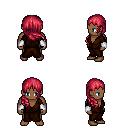
a pixel art fantasy rpg character, male body template, human, dark skin, brown robe, gold greaves, ruby red right-swept hairstyle, white cloth bracers, four views (front, back, left, right), 2x2 character sprite sheet, small pixel art, hard edges, no anti-aliasing